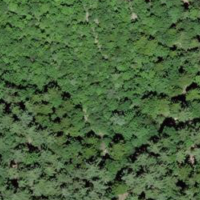
EUNIS habitat code: 44
Species observed at this site:
Melittis melissophyllum